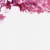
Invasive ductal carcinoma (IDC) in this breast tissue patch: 0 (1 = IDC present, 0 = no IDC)